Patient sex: F
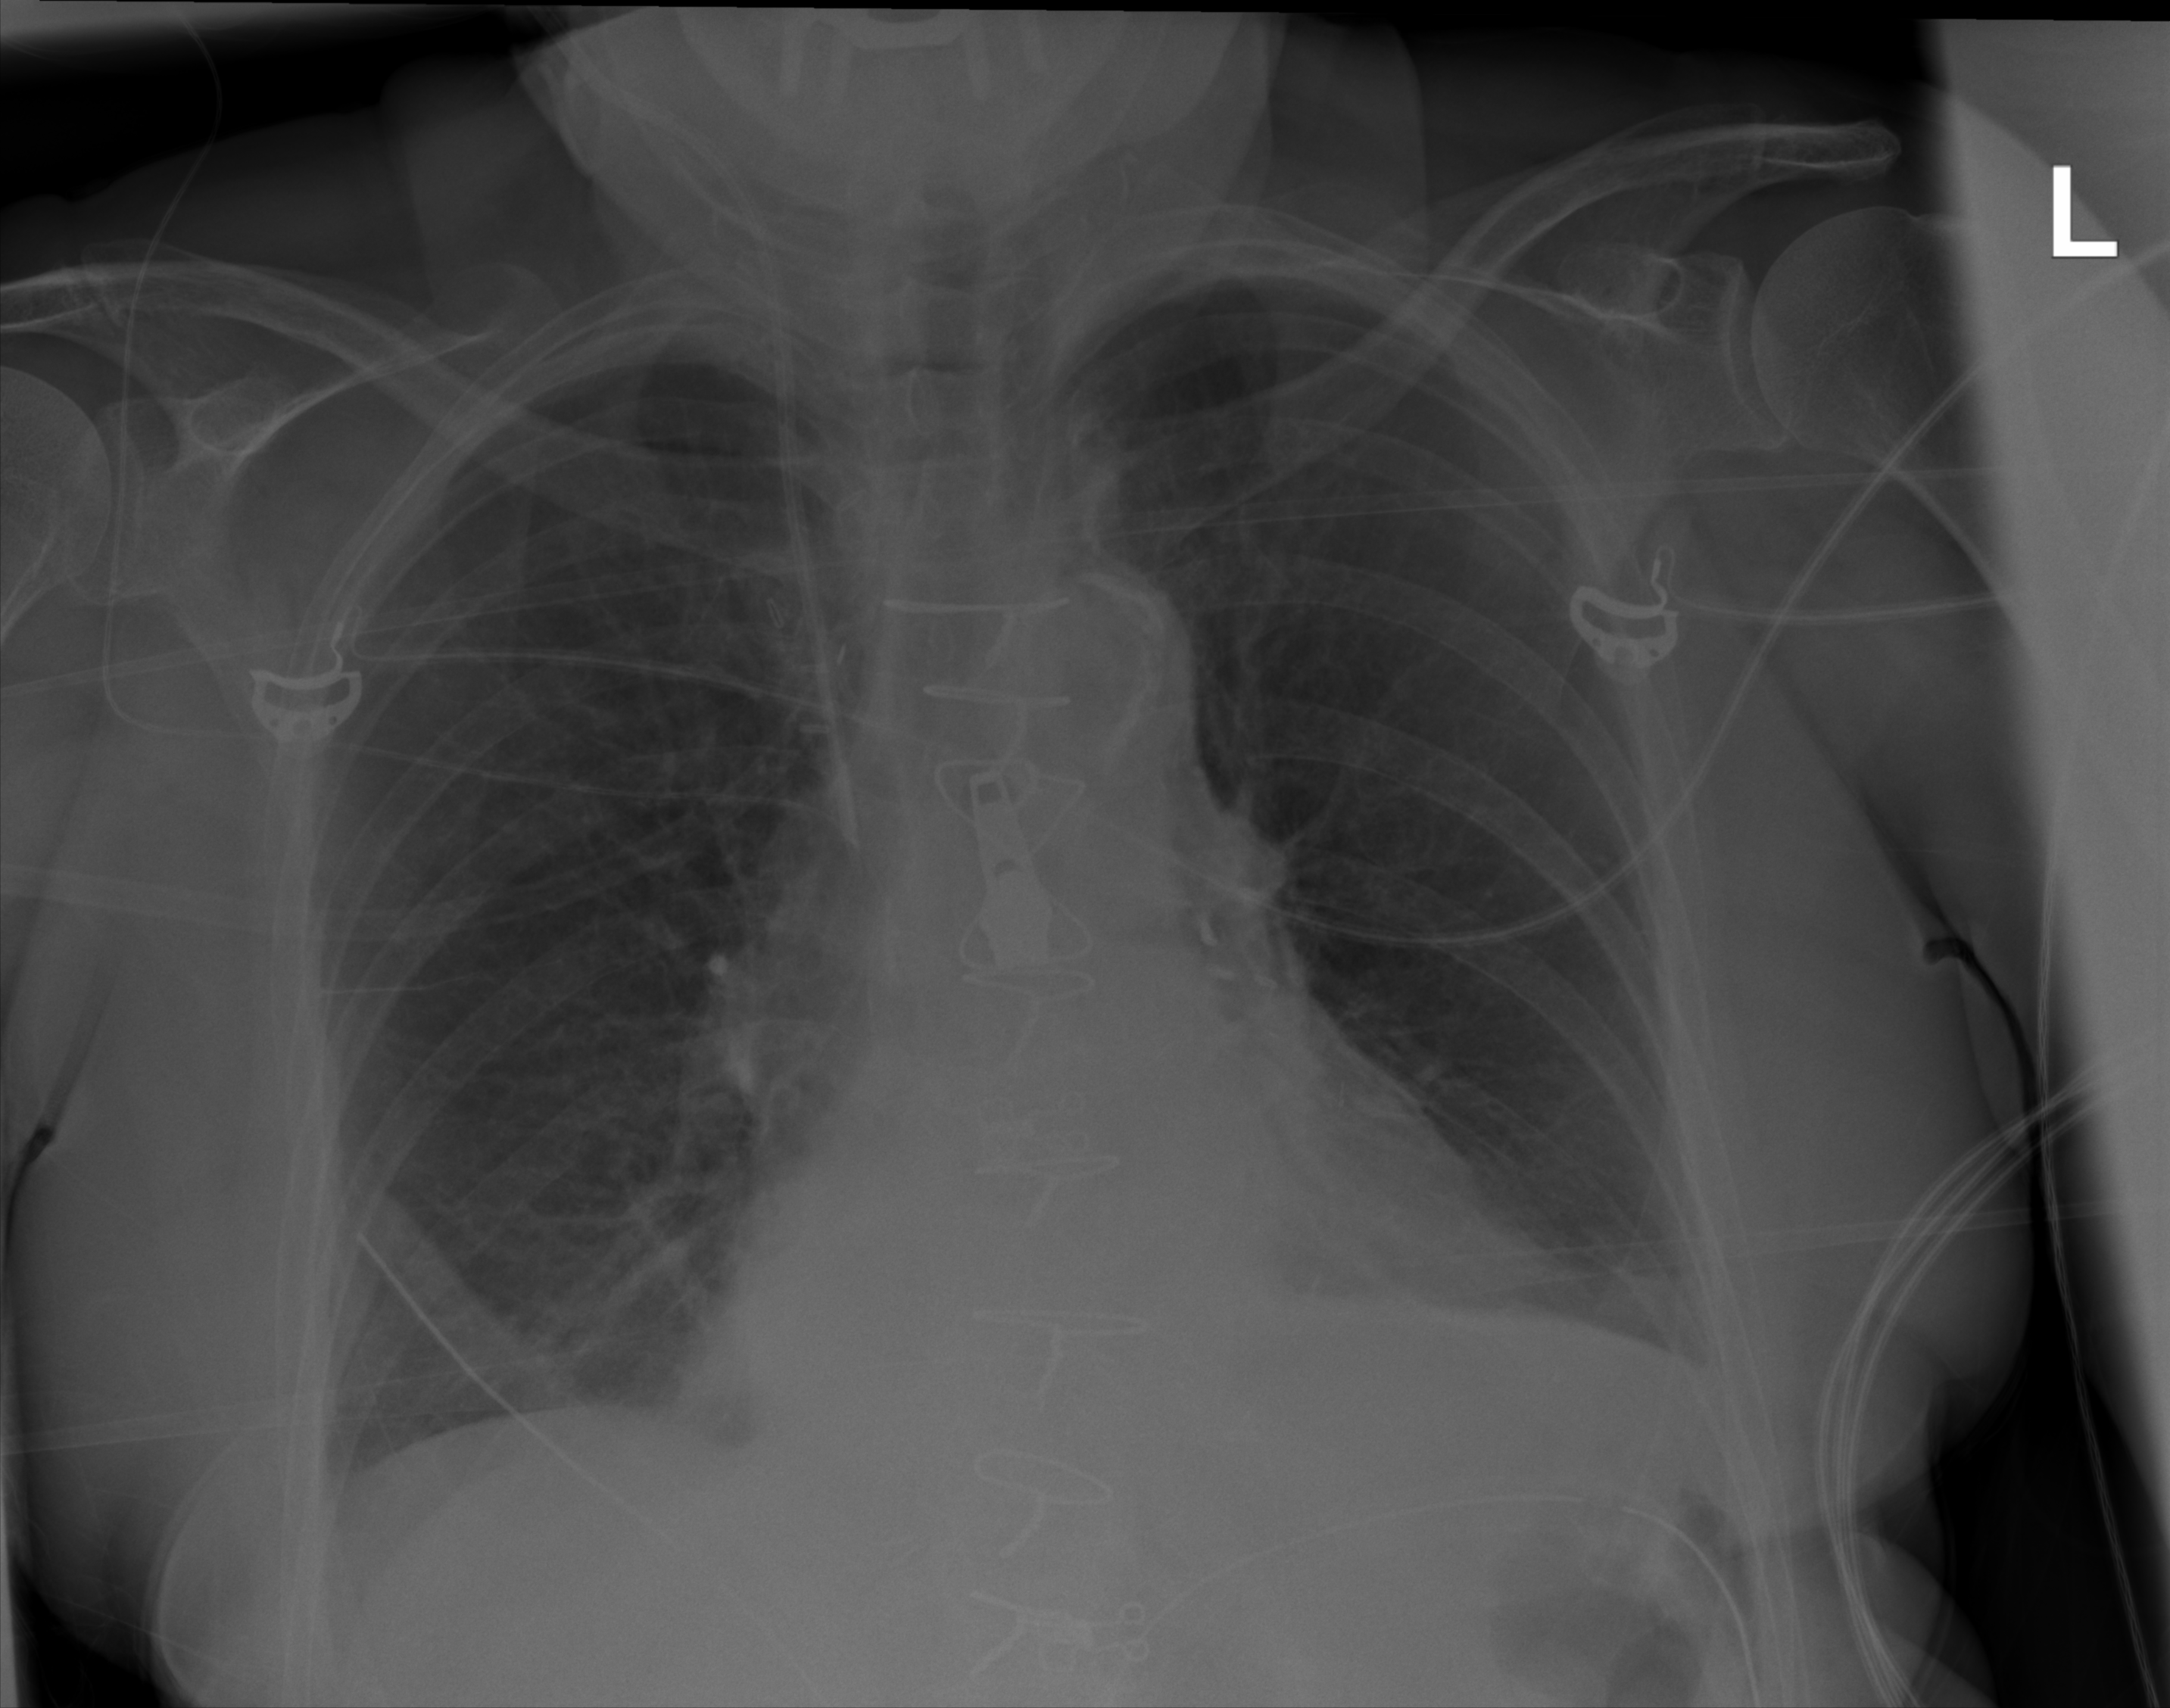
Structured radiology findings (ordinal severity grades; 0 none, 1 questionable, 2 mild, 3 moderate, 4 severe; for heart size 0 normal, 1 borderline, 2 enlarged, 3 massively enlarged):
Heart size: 1
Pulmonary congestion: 2
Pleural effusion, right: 2
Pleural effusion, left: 2
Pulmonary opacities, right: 0
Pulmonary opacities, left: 0
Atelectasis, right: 2
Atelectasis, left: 3